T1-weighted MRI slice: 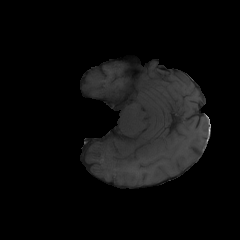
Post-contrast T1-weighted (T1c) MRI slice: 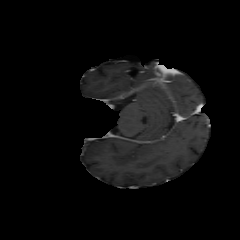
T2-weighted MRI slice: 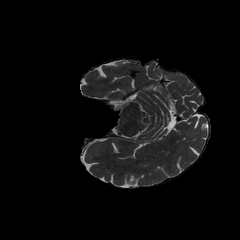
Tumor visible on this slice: no